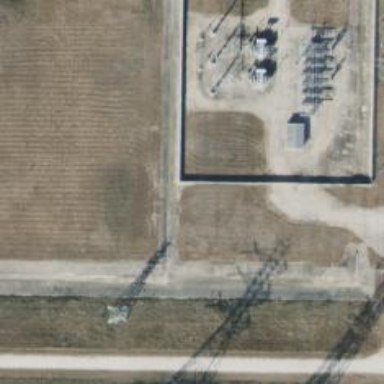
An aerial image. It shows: Power substation.